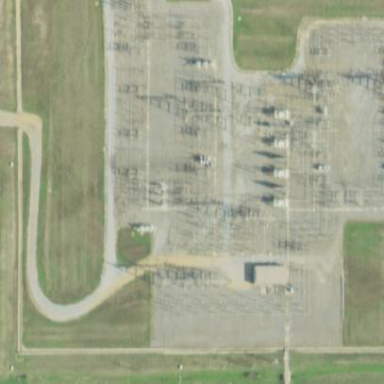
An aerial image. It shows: Fenced power substation at the transmission level.